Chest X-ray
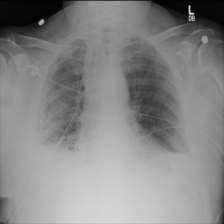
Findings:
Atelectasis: positive
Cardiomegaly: negative
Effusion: negative
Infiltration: negative
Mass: negative
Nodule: negative
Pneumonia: negative
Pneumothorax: negative
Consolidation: negative
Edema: negative
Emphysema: negative
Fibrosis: negative
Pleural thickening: negative
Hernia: negative